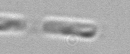
Label: Skeletonema